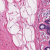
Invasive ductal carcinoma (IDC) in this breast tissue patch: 0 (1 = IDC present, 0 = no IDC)